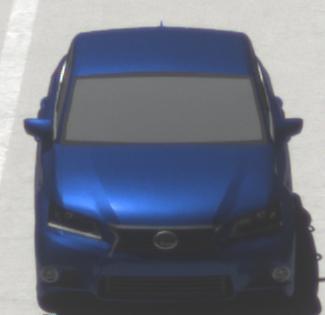
Make: Lexus
Model: GS 250
Detailed model: GS (L10)
Model produced from: 2012/06
Model produced until: 2013/12
Doors: 4
Color: blue
Road condition: dry road
Daytime: midday
Contrast: high contrast